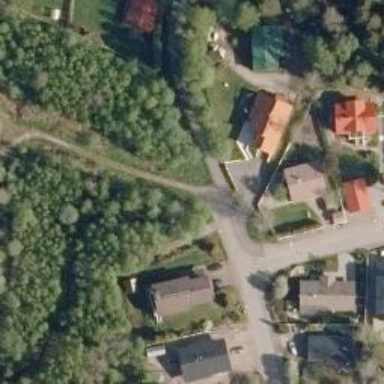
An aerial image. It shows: Path.